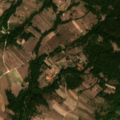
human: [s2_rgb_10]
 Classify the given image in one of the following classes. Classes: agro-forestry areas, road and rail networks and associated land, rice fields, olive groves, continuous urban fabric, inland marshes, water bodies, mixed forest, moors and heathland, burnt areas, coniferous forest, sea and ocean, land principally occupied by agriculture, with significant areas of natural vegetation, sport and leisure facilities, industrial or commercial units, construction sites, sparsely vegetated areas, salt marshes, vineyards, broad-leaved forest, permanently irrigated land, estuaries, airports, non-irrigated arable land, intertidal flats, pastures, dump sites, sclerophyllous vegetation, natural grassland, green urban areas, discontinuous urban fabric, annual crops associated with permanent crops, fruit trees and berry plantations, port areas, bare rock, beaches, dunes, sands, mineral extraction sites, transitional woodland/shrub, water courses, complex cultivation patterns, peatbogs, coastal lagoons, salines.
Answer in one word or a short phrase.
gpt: complex cultivation patterns, land principally occupied by agriculture, with significant areas of natural vegetation, broad-leaved forest